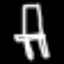
Label: chair